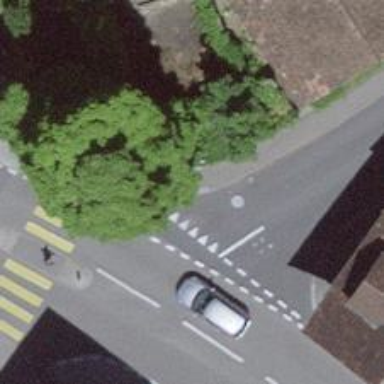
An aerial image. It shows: Bus stop with platform for public transport.